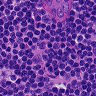
Metastatic tissue present: no